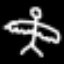
Label: angel